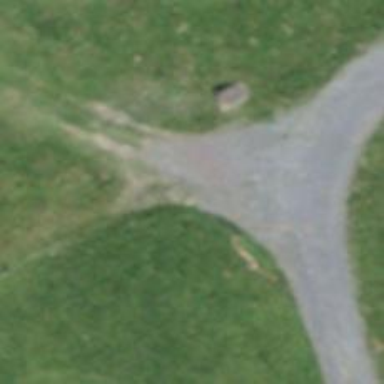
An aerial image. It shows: Brown bench.